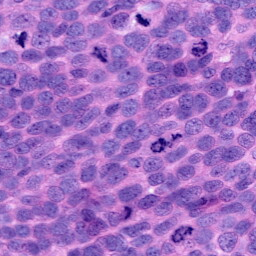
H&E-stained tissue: Ovarian